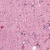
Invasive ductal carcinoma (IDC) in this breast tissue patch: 0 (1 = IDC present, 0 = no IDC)